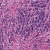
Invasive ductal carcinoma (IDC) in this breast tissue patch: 1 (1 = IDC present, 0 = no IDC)